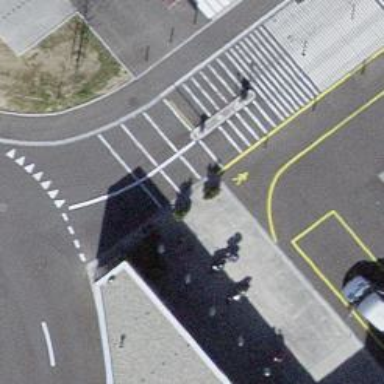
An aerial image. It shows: Uncontrolled zebra crossing on the road.